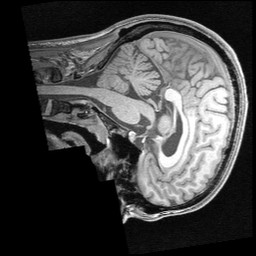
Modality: T1w
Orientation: sagittal
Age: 27
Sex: male
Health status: healthy